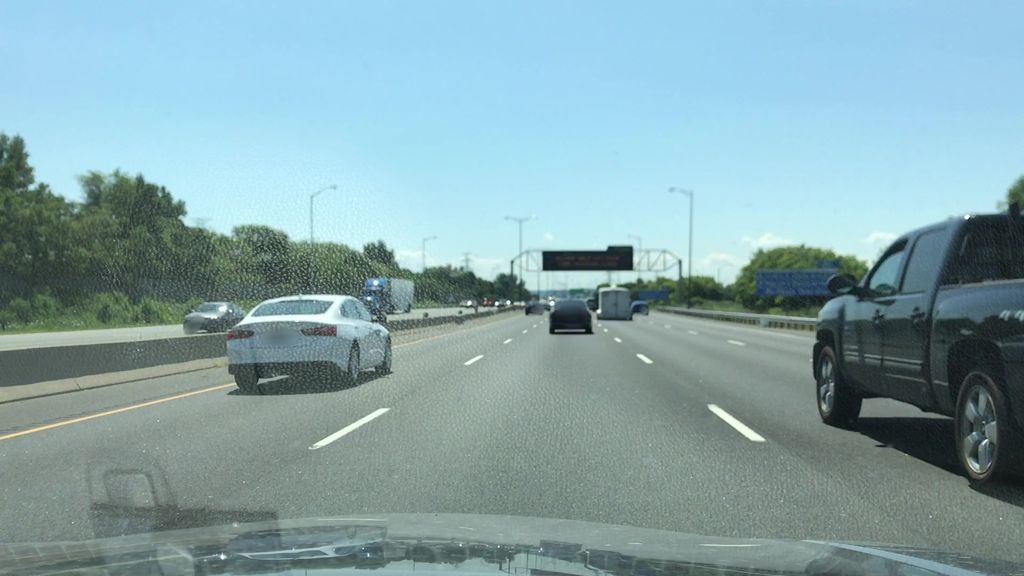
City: hamilton